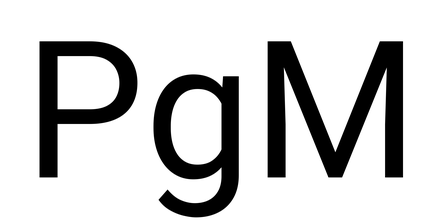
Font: Roboto_Regular